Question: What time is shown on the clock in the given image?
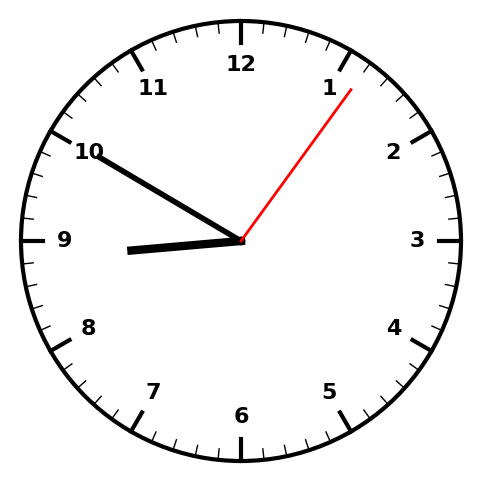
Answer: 08:50:06